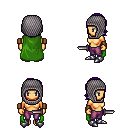
a pixel art fantasy rpg character, female body template, human, tanned skin, green cape, magenta pants, blue long bangs hairstyle, chain hood, leather bracers, metal boots, dagger, four views (front, back, left, right), 2x2 character sprite sheet, small pixel art, hard edges, no anti-aliasing